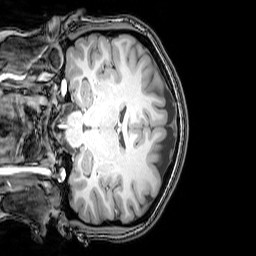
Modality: T1w
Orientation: coronal
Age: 21
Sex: female
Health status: healthy
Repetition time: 0.081 s
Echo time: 0.037 s